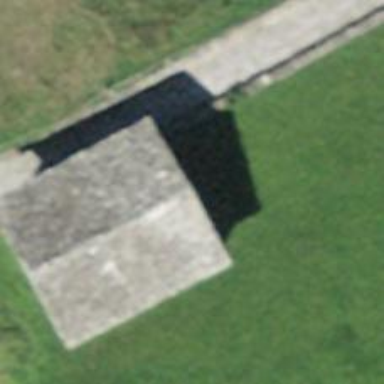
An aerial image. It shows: Shed.